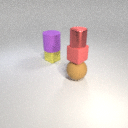
large brown rubber sphere below small red metal cylinder